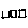
Label: square